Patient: sex F, age 57
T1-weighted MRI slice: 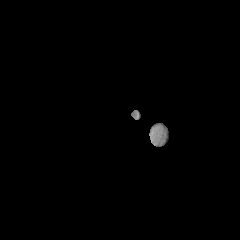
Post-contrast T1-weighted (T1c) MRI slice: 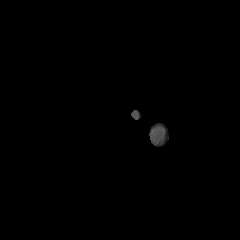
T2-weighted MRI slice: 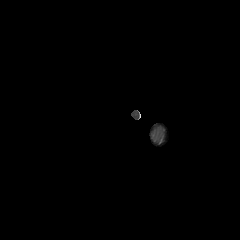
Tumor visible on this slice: no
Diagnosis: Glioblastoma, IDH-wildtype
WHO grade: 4